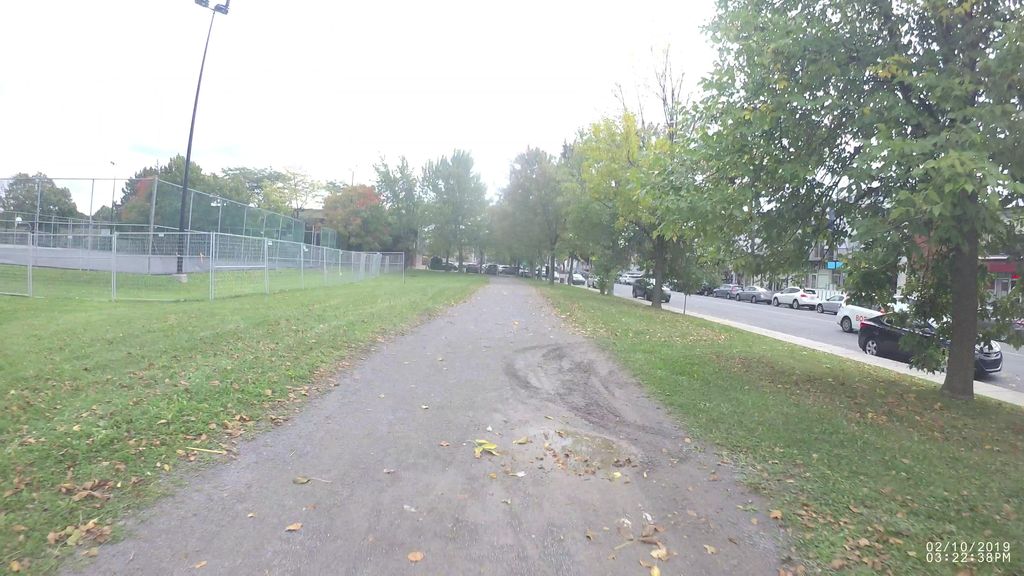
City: montreal